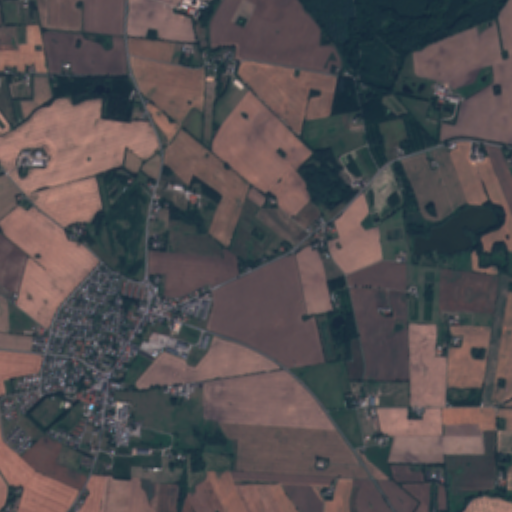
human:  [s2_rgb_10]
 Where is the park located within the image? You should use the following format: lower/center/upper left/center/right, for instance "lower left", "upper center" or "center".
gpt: The park is located in the lower left of the image.
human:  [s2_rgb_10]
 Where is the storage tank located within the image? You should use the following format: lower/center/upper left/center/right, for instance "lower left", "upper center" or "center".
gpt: The storage tank is located in the upper left of the image.
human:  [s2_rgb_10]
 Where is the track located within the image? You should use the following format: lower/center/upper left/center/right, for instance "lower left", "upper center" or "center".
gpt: The track is located in the center left of the image.
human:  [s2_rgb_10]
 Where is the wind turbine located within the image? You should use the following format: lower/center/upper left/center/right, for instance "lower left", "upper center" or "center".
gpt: The wind turbine is located in the lower center of the image.
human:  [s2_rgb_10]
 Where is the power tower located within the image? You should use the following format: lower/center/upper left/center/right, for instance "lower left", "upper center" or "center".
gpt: There is no power tower in the image.